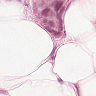
Metastatic tissue present: yes